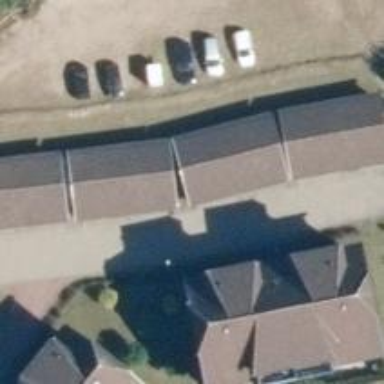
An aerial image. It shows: Flat roofed garages.